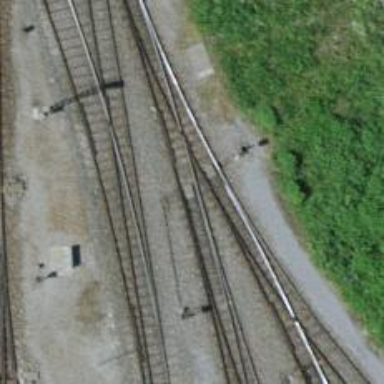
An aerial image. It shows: Railway switch.